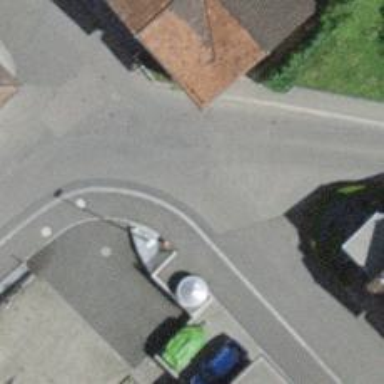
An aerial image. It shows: Residential road with asphalt surface.